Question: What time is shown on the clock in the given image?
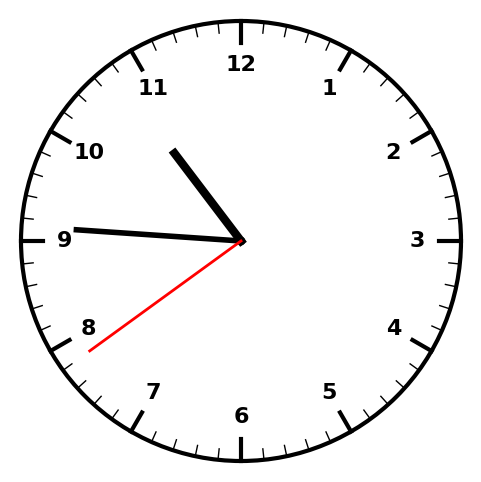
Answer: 10:45:39